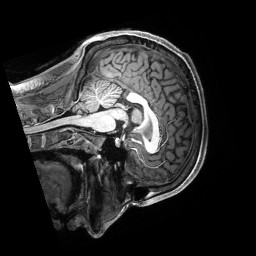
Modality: T1w
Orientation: sagittal
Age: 23
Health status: healthy
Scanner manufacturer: siemens
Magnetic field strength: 3 T
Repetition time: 2.5 s
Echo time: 0.00222 s